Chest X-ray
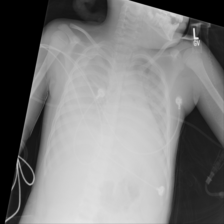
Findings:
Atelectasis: negative
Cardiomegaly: negative
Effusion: positive
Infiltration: positive
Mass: negative
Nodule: negative
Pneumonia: negative
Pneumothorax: negative
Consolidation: negative
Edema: negative
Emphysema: negative
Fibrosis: negative
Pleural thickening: negative
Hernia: negative